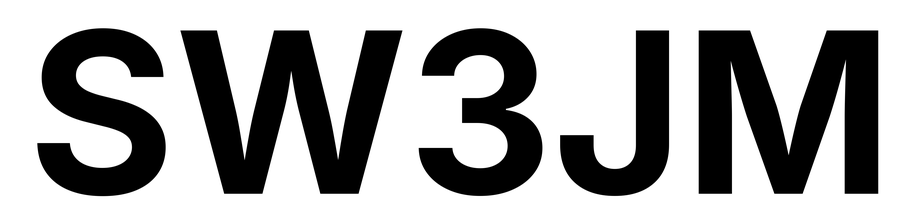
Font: Inter_Bold